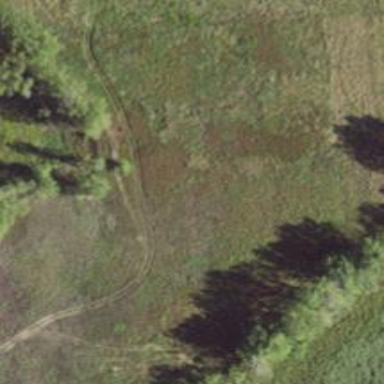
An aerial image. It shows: Mixed forest with variety of leaf types and cycles.